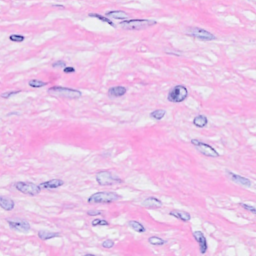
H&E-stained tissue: Breast